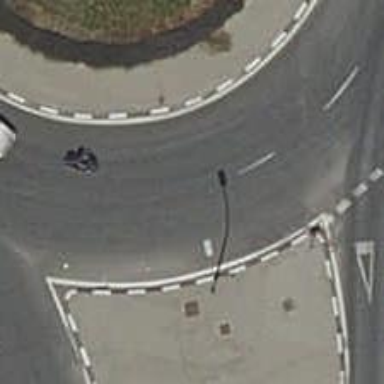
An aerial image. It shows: Roundabout at tertiary road junction.